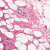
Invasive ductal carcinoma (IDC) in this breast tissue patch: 1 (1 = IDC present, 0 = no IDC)